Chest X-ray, PA view. Patient: 39 years old, sex F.
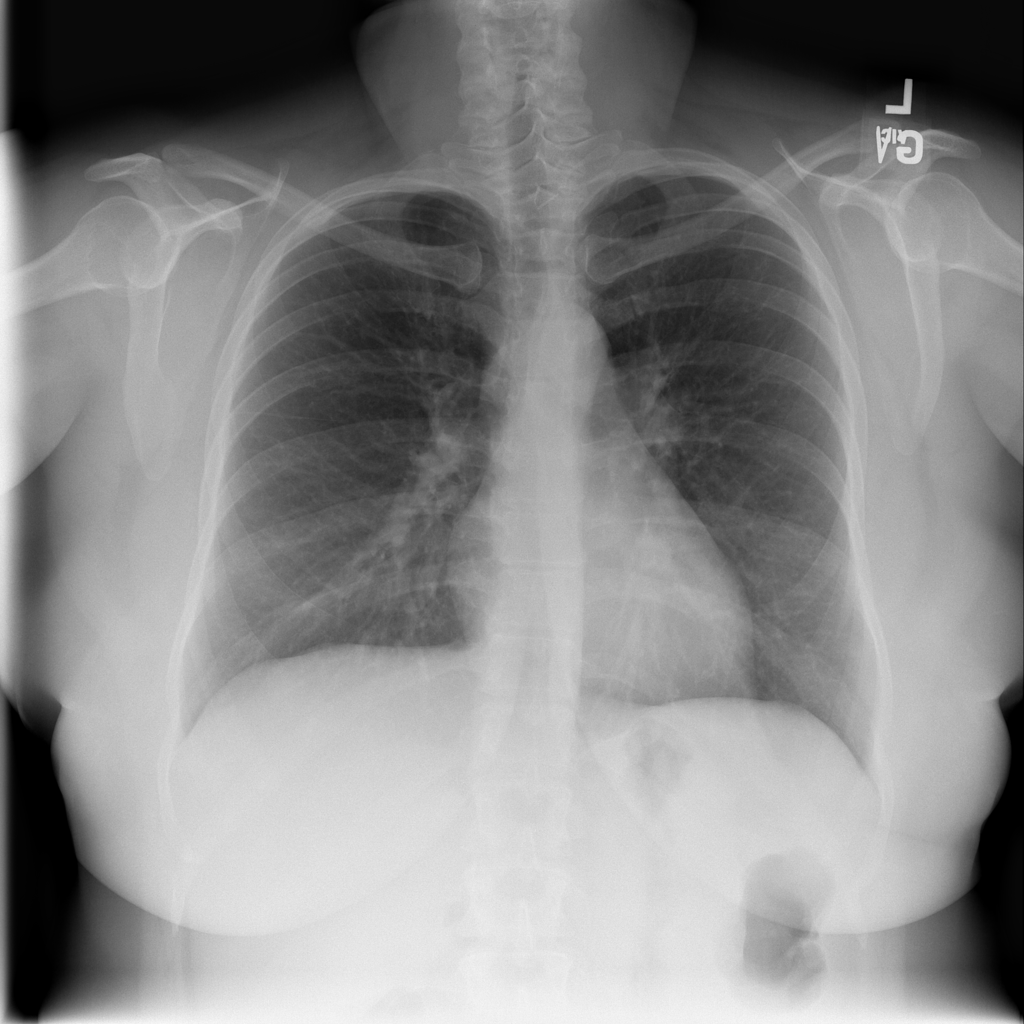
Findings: No Finding